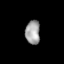
Tissue: lung
Cell type: Epithelial cells
Senescence score: 0.1959
Nuclear area (px): 342
Mean DAPI intensity: 159.892